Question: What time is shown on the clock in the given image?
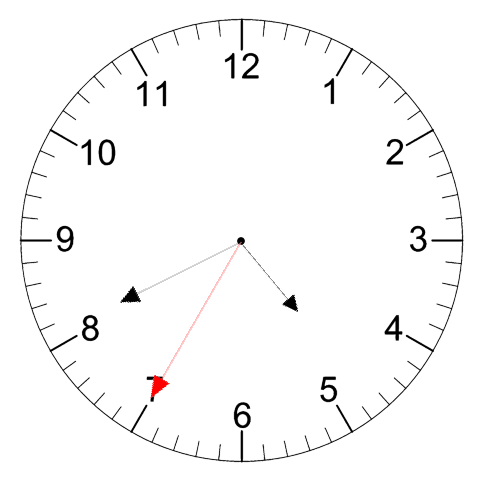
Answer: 04:40:35